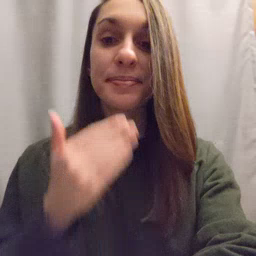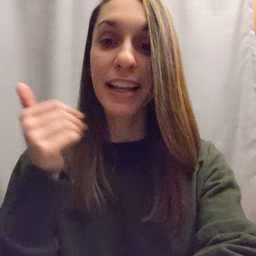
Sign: better